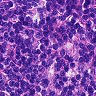
Metastatic tissue present: no